Field crop: maize
Growth stage: 2
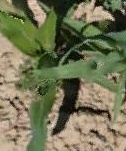
Species: maize